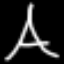
Label: The Eiffel Tower